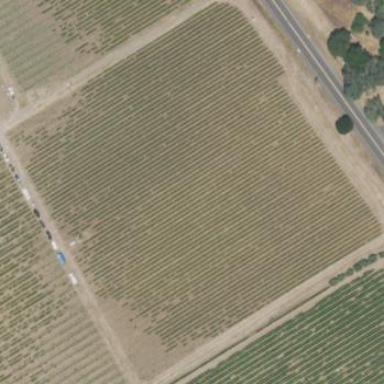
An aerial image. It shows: Vineyard growing grapes.